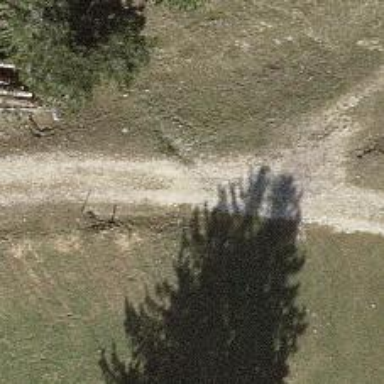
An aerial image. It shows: Path with grade2 tracktype.